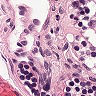
Metastatic tissue present: no